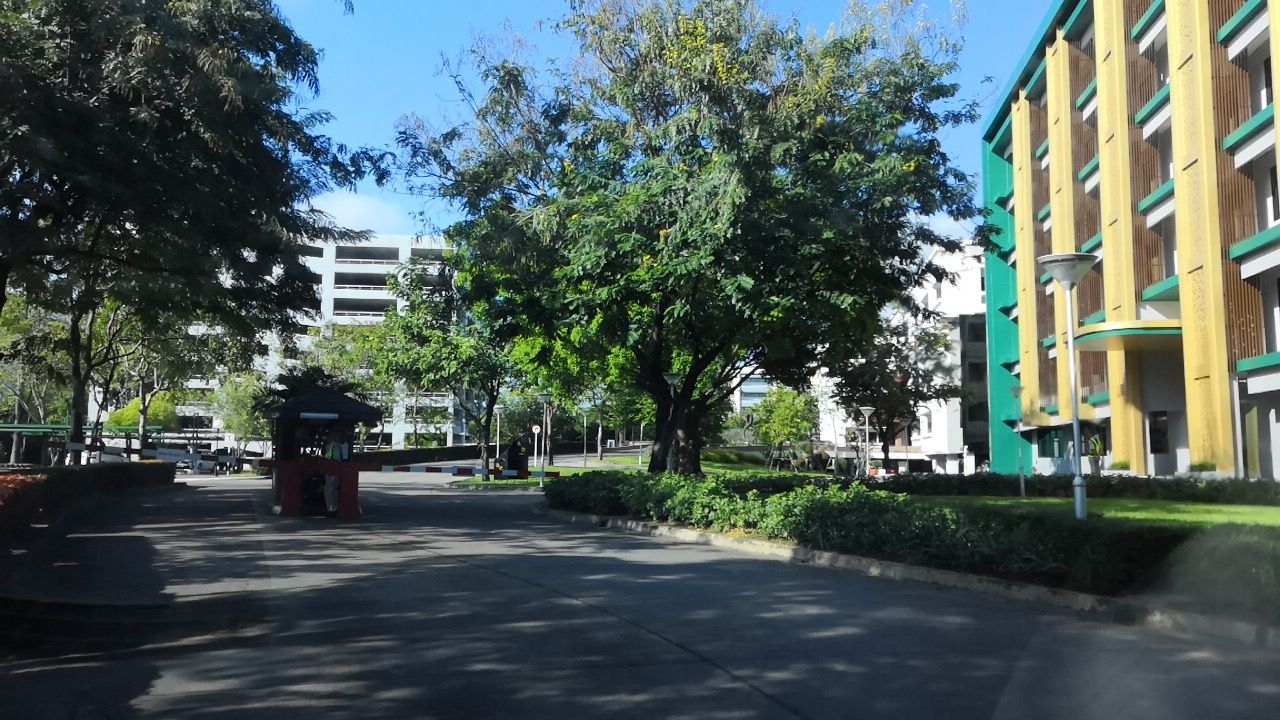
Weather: clear
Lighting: day
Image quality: good
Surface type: walking surface
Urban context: semi-dense urban cluster
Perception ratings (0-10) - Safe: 8.85, Lively: 8.43, Beautiful: 9.54, Boring: 1.16, Depressing: 2.7, Wealthy: 9.2